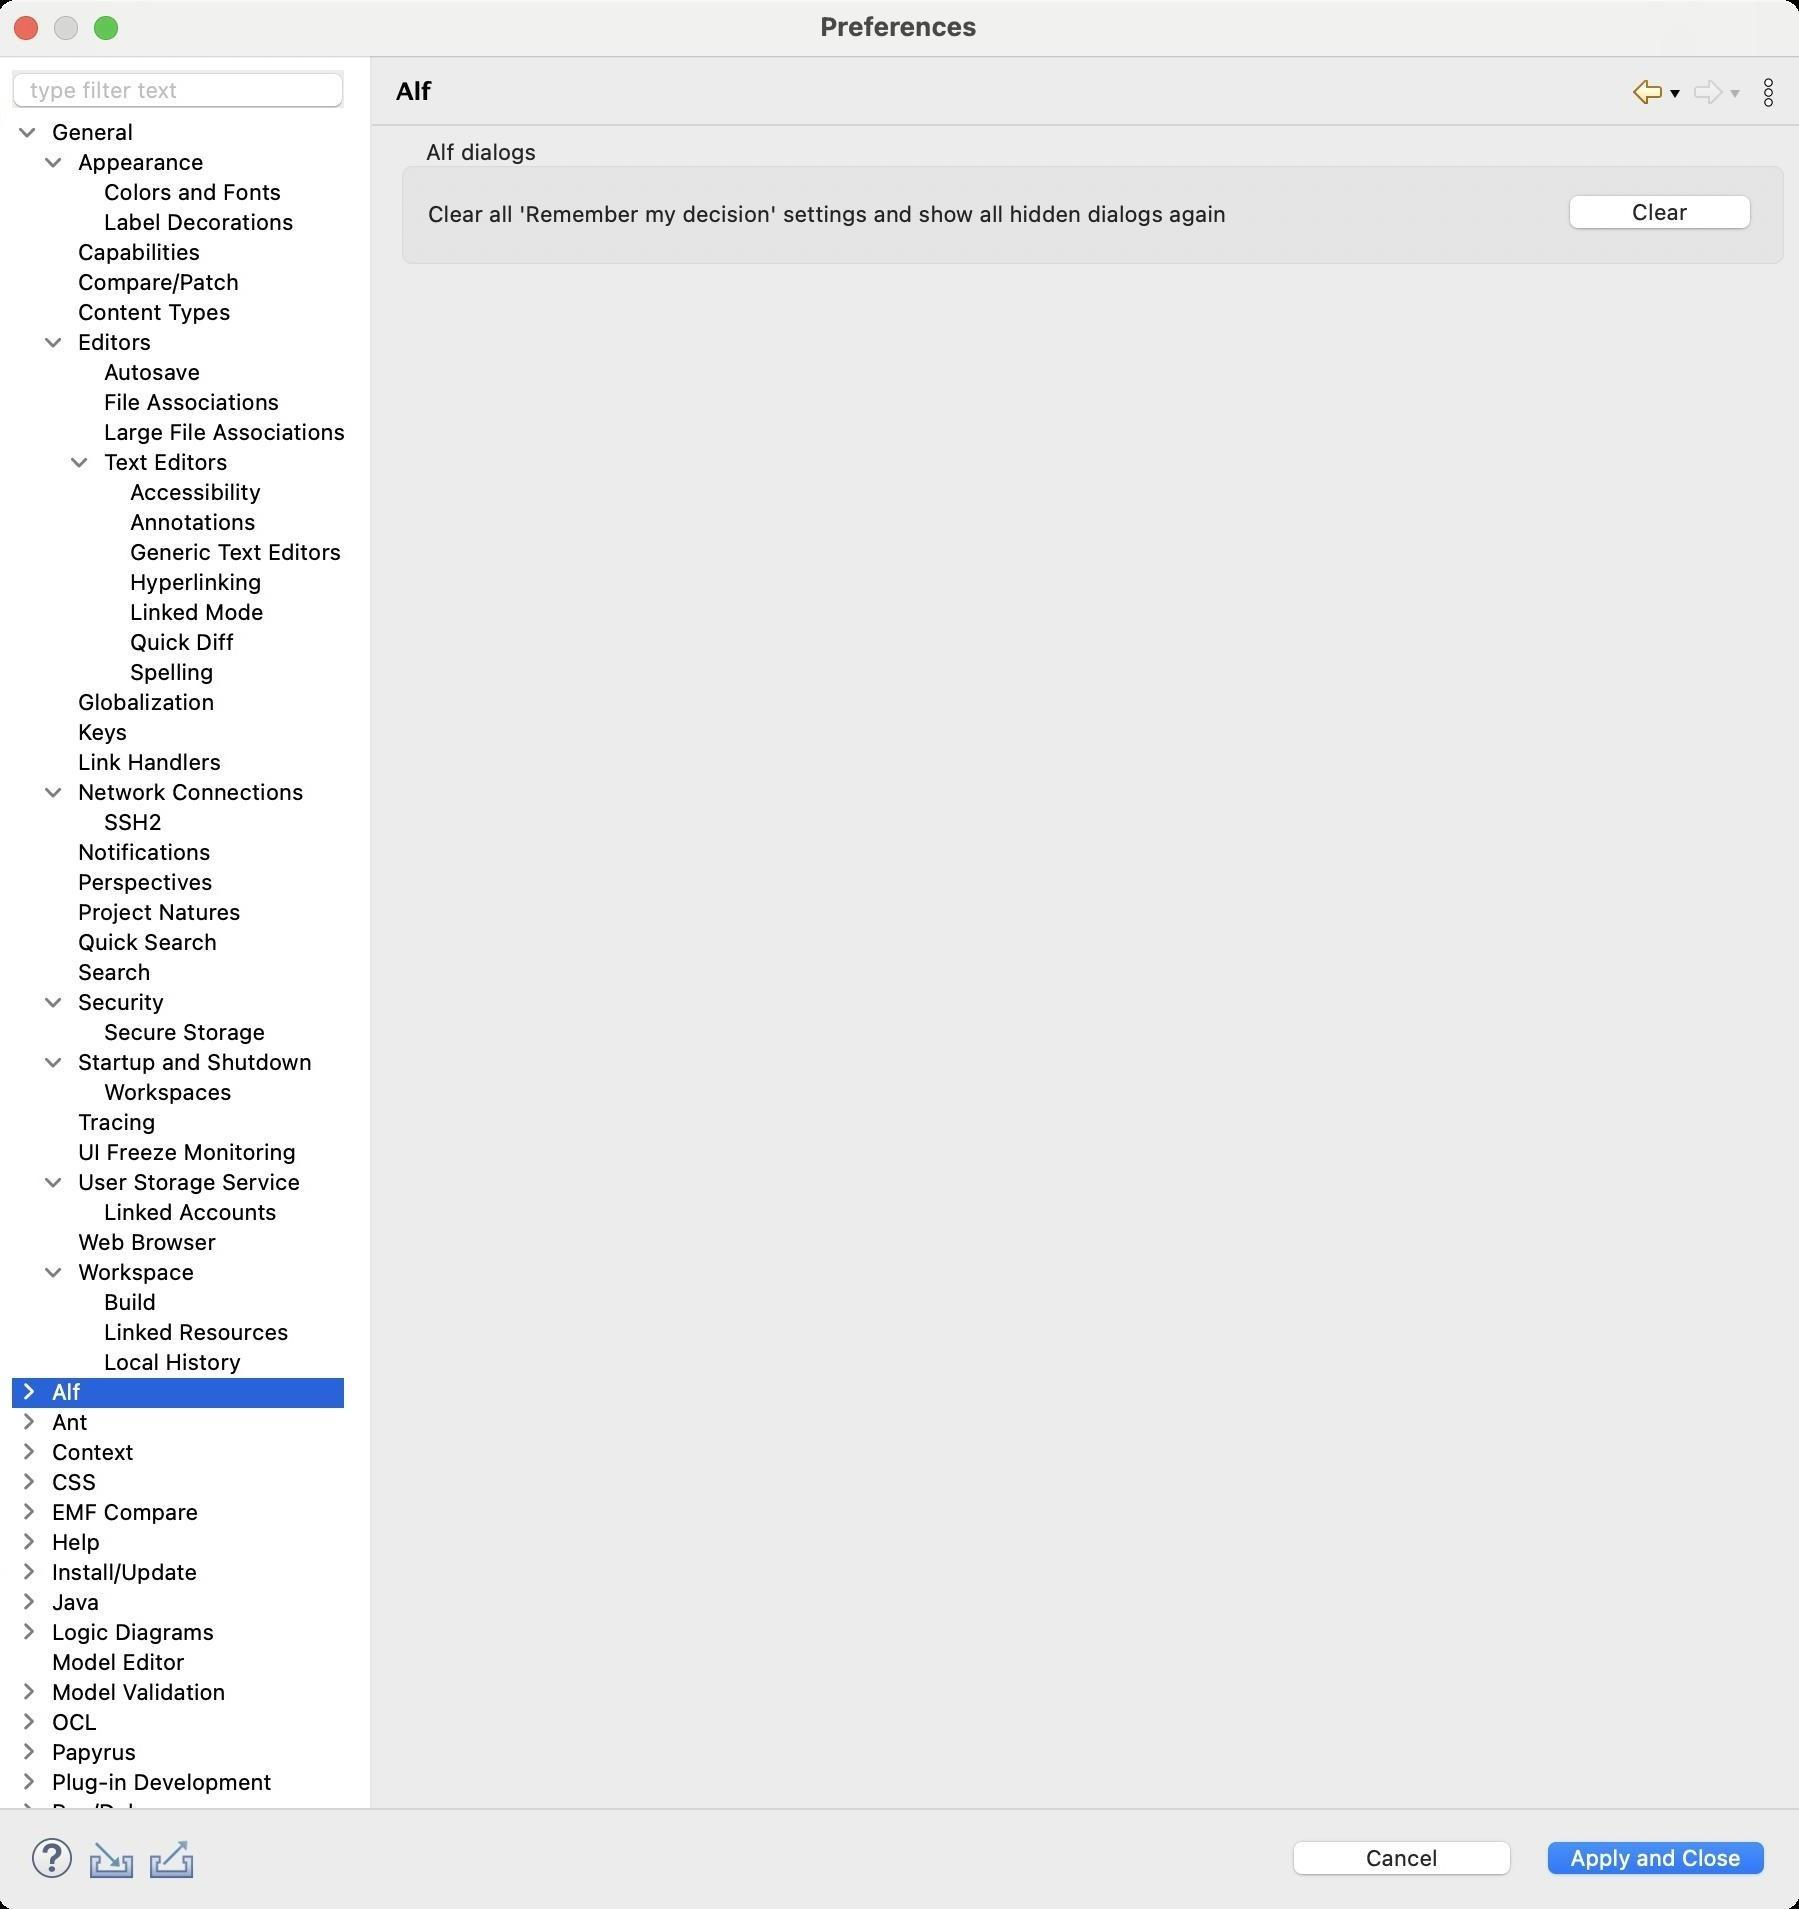
Accessibility tree:
{"name": "Preferences", "role": "AXWindow", "description": null, "role_description": "standard window", "value": null, "position": "480.00;95.00", "size": "901;955", "children": [{"name": "Apply_and_Close", "role": "AXButton", "description": null, "role_description": "button", "value": null, "position": "769.00;917.00", "size": "120;27", "children": []}, {"name": "Cancel", "role": "AXButton", "description": null, "role_description": "button", "value": null, "position": "642.00;917.00", "size": "120;27", "children": []}, {"name": null, "role": "AXToolbar", "description": null, "role_description": "toolbar", "value": null, "position": "12.00;915.00", "size": "90;30", "children": [{"name": "Help", "role": "AXCheckBox", "description": null, "role_description": "checkbox", "value": 0, "position": "12.00;915.00", "size": "30;30", "children": []}, {"name": "Import", "role": "AXButton", "description": null, "role_description": "button", "value": null, "position": "42.00;915.00", "size": "30;30", "children": []}, {"name": "Export", "role": "AXButton", "description": null, "role_description": "button", "value": null, "position": "72.00;915.00", "size": "30;30", "children": []}]}, {"name": null, "role": "AXScrollArea", "description": null, "role_description": "scroll area", "value": null, "position": "199.00;69.00", "size": "697;830", "children": [{"name": null, "role": "AXGroup", "description": null, "role_description": "group", "value": null, "position": "199.00;69.00", "size": "697;67", "children": [{"name": "Clear", "role": "AXButton", "description": null, "role_description": "button", "value": null, "position": "780.00;94.00", "size": "102;27", "children": []}, {"name": null, "role": "AXStaticText", "description": null, "role_description": "text", "value": "Clear all 'Remember my decision' settings and show all hidden dialogs again", "position": "213.00;100.00", "size": "562;14", "children": []}, {"name": null, "role": "AXStaticText", "description": null, "role_description": "text", "value": "Alf dialogs", "position": "210.00;69.00", "size": "63;14", "children": []}]}]}, {"name": null, "role": "AXToolbar", "description": "", "role_description": "toolbar", "value": null, "position": "814.00;35.00", "size": "82;22", "children": [{"name": "Back_to_Local_History", "role": "AXMenuButton", "description": null, "role_description": "menu button", "value": null, "position": "814.00;35.00", "size": "22;22", "children": []}, {"name": "Forward", "role": "AXMenuButton", "description": null, "role_description": "menu button", "value": null, "position": "844.00;35.00", "size": "22;22", "children": []}, {"name": "Additional_Dialog_Actions", "role": "AXButton", "description": null, "role_description": "button", "value": null, "position": "874.00;35.00", "size": "22;22", "children": []}]}, {"name": null, "role": "AXStaticText", "description": "", "role_description": "text", "value": "Alf", "position": "196.00;35.00", "size": "611;21", "children": []}, {"name": null, "role": "AXSplitter", "description": null, "role_description": "splitter", "value": 180, "position": "180.00;28.00", "size": "5;876", "children": []}, {"name": null, "role": "AXScrollArea", "description": null, "role_description": "scroll area", "value": null, "position": "7.00;59.00", "size": "166;845", "children": [{"name": null, "role": "AXOutline", "description": null, "role_description": "outline", "value": null, "position": "7.00;59.00", "size": "167;870", "children": [{"name": null, "role": "AXRow", "description": null, "role_description": "outline row", "value": null, "position": "7.00;59.00", "size": "167;15", "children": [{"name": null, "role": "AXGroup", "description": null, "role_description": "group", "value": null, "position": "7.00;59.00", "size": "167;15", "children": [{"name": null, "role": "AXDisclosureTriangle", "description": null, "role_description": "disclosure triangle", "value": 1, "position": "9.00;59.00", "size": "12;14", "children": []}, {"name": null, "role": "AXStaticText", "description": null, "role_description": "text", "value": "General", "position": "25.00;59.00", "size": "148;14", "children": []}]}]}, {"name": null, "role": "AXRow", "description": null, "role_description": "outline row", "value": null, "position": "7.00;74.00", "size": "167;15", "children": [{"name": null, "role": "AXGroup", "description": null, "role_description": "group", "value": null, "position": "7.00;74.00", "size": "167;15", "children": [{"name": null, "role": "AXDisclosureTriangle", "description": null, "role_description": "disclosure triangle", "value": 1, "position": "22.00;74.00", "size": "12;14", "children": []}, {"name": null, "role": "AXStaticText", "description": null, "role_description": "text", "value": "Appearance", "position": "38.00;74.00", "size": "135;14", "children": []}]}]}, {"name": null, "role": "AXRow", "description": null, "role_description": "outline row", "value": null, "position": "7.00;89.00", "size": "167;15", "children": [{"name": null, "role": "AXStaticText", "description": null, "role_description": "text", "value": "Colors and Fonts", "position": "51.00;89.00", "size": "122;14", "children": []}]}, {"name": null, "role": "AXRow", "description": null, "role_description": "outline row", "value": null, "position": "7.00;104.00", "size": "167;15", "children": [{"name": null, "role": "AXStaticText", "description": null, "role_description": "text", "value": "Label Decorations", "position": "51.00;104.00", "size": "122;14", "children": []}]}, {"name": null, "role": "AXRow", "description": null, "role_description": "outline row", "value": null, "position": "7.00;119.00", "size": "167;15", "children": [{"name": null, "role": "AXStaticText", "description": null, "role_description": "text", "value": "Capabilities", "position": "38.00;119.00", "size": "135;14", "children": []}]}, {"name": null, "role": "AXRow", "description": null, "role_description": "outline row", "value": null, "position": "7.00;134.00", "size": "167;15", "children": [{"name": null, "role": "AXStaticText", "description": null, "role_description": "text", "value": "Compare/Patch", "position": "38.00;134.00", "size": "135;14", "children": []}]}, {"name": null, "role": "AXRow", "description": null, "role_description": "outline row", "value": null, "position": "7.00;149.00", "size": "167;15", "children": [{"name": null, "role": "AXStaticText", "description": null, "role_description": "text", "value": "Content Types", "position": "38.00;149.00", "size": "135;14", "children": []}]}, {"name": null, "role": "AXRow", "description": null, "role_description": "outline row", "value": null, "position": "7.00;164.00", "size": "167;15", "children": [{"name": null, "role": "AXGroup", "description": null, "role_description": "group", "value": null, "position": "7.00;164.00", "size": "167;15", "children": [{"name": null, "role": "AXDisclosureTriangle", "description": null, "role_description": "disclosure triangle", "value": 1, "position": "22.00;164.00", "size": "12;14", "children": []}, {"name": null, "role": "AXStaticText", "description": null, "role_description": "text", "value": "Editors", "position": "38.00;164.00", "size": "135;14", "children": []}]}]}, {"name": null, "role": "AXRow", "description": null, "role_description": "outline row", "value": null, "position": "7.00;179.00", "size": "167;15", "children": [{"name": null, "role": "AXStaticText", "description": null, "role_description": "text", "value": "Autosave", "position": "51.00;179.00", "size": "122;14", "children": []}]}, {"name": null, "role": "AXRow", "description": null, "role_description": "outline row", "value": null, "position": "7.00;194.00", "size": "167;15", "children": [{"name": null, "role": "AXStaticText", "description": null, "role_description": "text", "value": "File Associations", "position": "51.00;194.00", "size": "122;14", "children": []}]}, {"name": null, "role": "AXRow", "description": null, "role_description": "outline row", "value": null, "position": "7.00;209.00", "size": "167;15", "children": [{"name": null, "role": "AXStaticText", "description": null, "role_description": "text", "value": "Large File Associations", "position": "51.00;209.00", "size": "122;14", "children": []}]}, {"name": null, "role": "AXRow", "description": null, "role_description": "outline row", "value": null, "position": "7.00;224.00", "size": "167;15", "children": [{"name": null, "role": "AXGroup", "description": null, "role_description": "group", "value": null, "position": "7.00;224.00", "size": "167;15", "children": [{"name": null, "role": "AXDisclosureTriangle", "description": null, "role_description": "disclosure triangle", "value": 1, "position": "35.00;224.00", "size": "12;14", "children": []}, {"name": null, "role": "AXStaticText", "description": null, "role_description": "text", "value": "Text Editors", "position": "51.00;224.00", "size": "122;14", "children": []}]}]}, {"name": null, "role": "AXRow", "description": null, "role_description": "outline row", "value": null, "position": "7.00;239.00", "size": "167;15", "children": [{"name": null, "role": "AXStaticText", "description": null, "role_description": "text", "value": "Accessibility", "position": "64.00;239.00", "size": "109;14", "children": []}]}, {"name": null, "role": "AXRow", "description": null, "role_description": "outline row", "value": null, "position": "7.00;254.00", "size": "167;15", "children": [{"name": null, "role": "AXStaticText", "description": null, "role_description": "text", "value": "Annotations", "position": "64.00;254.00", "size": "109;14", "children": []}]}, {"name": null, "role": "AXRow", "description": null, "role_description": "outline row", "value": null, "position": "7.00;269.00", "size": "167;15", "children": [{"name": null, "role": "AXStaticText", "description": null, "role_description": "text", "value": "Generic Text Editors", "position": "64.00;269.00", "size": "109;14", "children": []}]}, {"name": null, "role": "AXRow", "description": null, "role_description": "outline row", "value": null, "position": "7.00;284.00", "size": "167;15", "children": [{"name": null, "role": "AXStaticText", "description": null, "role_description": "text", "value": "Hyperlinking", "position": "64.00;284.00", "size": "109;14", "children": []}]}, {"name": null, "role": "AXRow", "description": null, "role_description": "outline row", "value": null, "position": "7.00;299.00", "size": "167;15", "children": [{"name": null, "role": "AXStaticText", "description": null, "role_description": "text", "value": "Linked Mode", "position": "64.00;299.00", "size": "109;14", "children": []}]}, {"name": null, "role": "AXRow", "description": null, "role_description": "outline row", "value": null, "position": "7.00;314.00", "size": "167;15", "children": [{"name": null, "role": "AXStaticText", "description": null, "role_description": "text", "value": "Quick Diff", "position": "64.00;314.00", "size": "109;14", "children": []}]}, {"name": null, "role": "AXRow", "description": null, "role_description": "outline row", "value": null, "position": "7.00;329.00", "size": "167;15", "children": [{"name": null, "role": "AXStaticText", "description": null, "role_description": "text", "value": "Spelling", "position": "64.00;329.00", "size": "109;14", "children": []}]}, {"name": null, "role": "AXRow", "description": null, "role_description": "outline row", "value": null, "position": "7.00;344.00", "size": "167;15", "children": [{"name": null, "role": "AXStaticText", "description": null, "role_description": "text", "value": "Globalization", "position": "38.00;344.00", "size": "135;14", "children": []}]}, {"name": null, "role": "AXRow", "description": null, "role_description": "outline row", "value": null, "position": "7.00;359.00", "size": "167;15", "children": [{"name": null, "role": "AXStaticText", "description": null, "role_description": "text", "value": "Keys", "position": "38.00;359.00", "size": "135;14", "children": []}]}, {"name": null, "role": "AXRow", "description": null, "role_description": "outline row", "value": null, "position": "7.00;374.00", "size": "167;15", "children": [{"name": null, "role": "AXStaticText", "description": null, "role_description": "text", "value": "Link Handlers", "position": "38.00;374.00", "size": "135;14", "children": []}]}, {"name": null, "role": "AXRow", "description": null, "role_description": "outline row", "value": null, "position": "7.00;389.00", "size": "167;15", "children": [{"name": null, "role": "AXGroup", "description": null, "role_description": "group", "value": null, "position": "7.00;389.00", "size": "167;15", "children": [{"name": null, "role": "AXDisclosureTriangle", "description": null, "role_description": "disclosure triangle", "value": 1, "position": "22.00;389.00", "size": "12;14", "children": []}, {"name": null, "role": "AXStaticText", "description": null, "role_description": "text", "value": "Network Connections", "position": "38.00;389.00", "size": "135;14", "children": []}]}]}, {"name": null, "role": "AXRow", "description": null, "role_description": "outline row", "value": null, "position": "7.00;404.00", "size": "167;15", "children": [{"name": null, "role": "AXStaticText", "description": null, "role_description": "text", "value": "SSH2", "position": "51.00;404.00", "size": "122;14", "children": []}]}, {"name": null, "role": "AXRow", "description": null, "role_description": "outline row", "value": null, "position": "7.00;419.00", "size": "167;15", "children": [{"name": null, "role": "AXStaticText", "description": null, "role_description": "text", "value": "Notifications", "position": "38.00;419.00", "size": "135;14", "children": []}]}, {"name": null, "role": "AXRow", "description": null, "role_description": "outline row", "value": null, "position": "7.00;434.00", "size": "167;15", "children": [{"name": null, "role": "AXStaticText", "description": null, "role_description": "text", "value": "Perspectives", "position": "38.00;434.00", "size": "135;14", "children": []}]}, {"name": null, "role": "AXRow", "description": null, "role_description": "outline row", "value": null, "position": "7.00;449.00", "size": "167;15", "children": [{"name": null, "role": "AXStaticText", "description": null, "role_description": "text", "value": "Project Natures", "position": "38.00;449.00", "size": "135;14", "children": []}]}, {"name": null, "role": "AXRow", "description": null, "role_description": "outline row", "value": null, "position": "7.00;464.00", "size": "167;15", "children": [{"name": null, "role": "AXStaticText", "description": null, "role_description": "text", "value": "Quick Search", "position": "38.00;464.00", "size": "135;14", "children": []}]}, {"name": null, "role": "AXRow", "description": null, "role_description": "outline row", "value": null, "position": "7.00;479.00", "size": "167;15", "children": [{"name": null, "role": "AXStaticText", "description": null, "role_description": "text", "value": "Search", "position": "38.00;479.00", "size": "135;14", "children": []}]}, {"name": null, "role": "AXRow", "description": null, "role_description": "outline row", "value": null, "position": "7.00;494.00", "size": "167;15", "children": [{"name": null, "role": "AXGroup", "description": null, "role_description": "group", "value": null, "position": "7.00;494.00", "size": "167;15", "children": [{"name": null, "role": "AXDisclosureTriangle", "description": null, "role_description": "disclosure triangle", "value": 1, "position": "22.00;494.00", "size": "12;14", "children": []}, {"name": null, "role": "AXStaticText", "description": null, "role_description": "text", "value": "Security", "position": "38.00;494.00", "size": "135;14", "children": []}]}]}, {"name": null, "role": "AXRow", "description": null, "role_description": "outline row", "value": null, "position": "7.00;509.00", "size": "167;15", "children": [{"name": null, "role": "AXStaticText", "description": null, "role_description": "text", "value": "Secure Storage", "position": "51.00;509.00", "size": "122;14", "children": []}]}, {"name": null, "role": "AXRow", "description": null, "role_description": "outline row", "value": null, "position": "7.00;524.00", "size": "167;15", "children": [{"name": null, "role": "AXGroup", "description": null, "role_description": "group", "value": null, "position": "7.00;524.00", "size": "167;15", "children": [{"name": null, "role": "AXDisclosureTriangle", "description": null, "role_description": "disclosure triangle", "value": 1, "position": "22.00;524.00", "size": "12;14", "children": []}, {"name": null, "role": "AXStaticText", "description": null, "role_description": "text", "value": "Startup and Shutdown", "position": "38.00;524.00", "size": "135;14", "children": []}]}]}, {"name": null, "role": "AXRow", "description": null, "role_description": "outline row", "value": null, "position": "7.00;539.00", "size": "167;15", "children": [{"name": null, "role": "AXStaticText", "description": null, "role_description": "text", "value": "Workspaces", "position": "51.00;539.00", "size": "122;14", "children": []}]}, {"name": null, "role": "AXRow", "description": null, "role_description": "outline row", "value": null, "position": "7.00;554.00", "size": "167;15", "children": [{"name": null, "role": "AXStaticText", "description": null, "role_description": "text", "value": "Tracing", "position": "38.00;554.00", "size": "135;14", "children": []}]}, {"name": null, "role": "AXRow", "description": null, "role_description": "outline row", "value": null, "position": "7.00;569.00", "size": "167;15", "children": [{"name": null, "role": "AXStaticText", "description": null, "role_description": "text", "value": "UI Freeze Monitoring", "position": "38.00;569.00", "size": "135;14", "children": []}]}, {"name": null, "role": "AXRow", "description": null, "role_description": "outline row", "value": null, "position": "7.00;584.00", "size": "167;15", "children": [{"name": null, "role": "AXGroup", "description": null, "role_description": "group", "value": null, "position": "7.00;584.00", "size": "167;15", "children": [{"name": null, "role": "AXDisclosureTriangle", "description": null, "role_description": "disclosure triangle", "value": 1, "position": "22.00;584.00", "size": "12;14", "children": []}, {"name": null, "role": "AXStaticText", "description": null, "role_description": "text", "value": "User Storage Service", "position": "38.00;584.00", "size": "135;14", "children": []}]}]}, {"name": null, "role": "AXRow", "description": null, "role_description": "outline row", "value": null, "position": "7.00;599.00", "size": "167;15", "children": [{"name": null, "role": "AXStaticText", "description": null, "role_description": "text", "value": "Linked Accounts", "position": "51.00;599.00", "size": "122;14", "children": []}]}, {"name": null, "role": "AXRow", "description": null, "role_description": "outline row", "value": null, "position": "7.00;614.00", "size": "167;15", "children": [{"name": null, "role": "AXStaticText", "description": null, "role_description": "text", "value": "Web Browser", "position": "38.00;614.00", "size": "135;14", "children": []}]}, {"name": null, "role": "AXRow", "description": null, "role_description": "outline row", "value": null, "position": "7.00;629.00", "size": "167;15", "children": [{"name": null, "role": "AXGroup", "description": null, "role_description": "group", "value": null, "position": "7.00;629.00", "size": "167;15", "children": [{"name": null, "role": "AXDisclosureTriangle", "description": null, "role_description": "disclosure triangle", "value": 1, "position": "22.00;629.00", "size": "12;14", "children": []}, {"name": null, "role": "AXStaticText", "description": null, "role_description": "text", "value": "Workspace", "position": "38.00;629.00", "size": "135;14", "children": []}]}]}, {"name": null, "role": "AXRow", "description": null, "role_description": "outline row", "value": null, "position": "7.00;644.00", "size": "167;15", "children": [{"name": null, "role": "AXStaticText", "description": null, "role_description": "text", "value": "Build", "position": "51.00;644.00", "size": "122;14", "children": []}]}, {"name": null, "role": "AXRow", "description": null, "role_description": "outline row", "value": null, "position": "7.00;659.00", "size": "167;15", "children": [{"name": null, "role": "AXStaticText", "description": null, "role_description": "text", "value": "Linked Resources", "position": "51.00;659.00", "size": "122;14", "children": []}]}, {"name": null, "role": "AXRow", "description": null, "role_description": "outline row", "value": null, "position": "7.00;674.00", "size": "167;15", "children": [{"name": null, "role": "AXStaticText", "description": null, "role_description": "text", "value": "Local History", "position": "51.00;674.00", "size": "122;14", "children": []}]}, {"name": null, "role": "AXRow", "description": null, "role_description": "outline row", "value": null, "position": "7.00;689.00", "size": "167;15", "children": [{"name": null, "role": "AXGroup", "description": null, "role_description": "group", "value": null, "position": "7.00;689.00", "size": "167;15", "children": [{"name": null, "role": "AXDisclosureTriangle", "description": null, "role_description": "disclosure triangle", "value": 0, "position": "9.00;689.00", "size": "12;14", "children": []}, {"name": null, "role": "AXStaticText", "description": null, "role_description": "text", "value": "Alf", "position": "25.00;689.00", "size": "148;14", "children": []}]}]}, {"name": null, "role": "AXRow", "description": null, "role_description": "outline row", "value": null, "position": "7.00;704.00", "size": "167;15", "children": [{"name": null, "role": "AXGroup", "description": null, "role_description": "group", "value": null, "position": "7.00;704.00", "size": "167;15", "children": [{"name": null, "role": "AXDisclosureTriangle", "description": null, "role_description": "disclosure triangle", "value": 0, "position": "9.00;704.00", "size": "12;14", "children": []}, {"name": null, "role": "AXStaticText", "description": null, "role_description": "text", "value": "Ant", "position": "25.00;704.00", "size": "148;14", "children": []}]}]}, {"name": null, "role": "AXRow", "description": null, "role_description": "outline row", "value": null, "position": "7.00;719.00", "size": "167;15", "children": [{"name": null, "role": "AXGroup", "description": null, "role_description": "group", "value": null, "position": "7.00;719.00", "size": "167;15", "children": [{"name": null, "role": "AXDisclosureTriangle", "description": null, "role_description": "disclosure triangle", "value": 0, "position": "9.00;719.00", "size": "12;14", "children": []}, {"name": null, "role": "AXStaticText", "description": null, "role_description": "text", "value": "Context", "position": "25.00;719.00", "size": "148;14", "children": []}]}]}, {"name": null, "role": "AXRow", "description": null, "role_description": "outline row", "value": null, "position": "7.00;734.00", "size": "167;15", "children": [{"name": null, "role": "AXGroup", "description": null, "role_description": "group", "value": null, "position": "7.00;734.00", "size": "167;15", "children": [{"name": null, "role": "AXDisclosureTriangle", "description": null, "role_description": "disclosure triangle", "value": 0, "position": "9.00;734.00", "size": "12;14", "children": []}, {"name": null, "role": "AXStaticText", "description": null, "role_description": "text", "value": "CSS", "position": "25.00;734.00", "size": "148;14", "children": []}]}]}, {"name": null, "role": "AXRow", "description": null, "role_description": "outline row", "value": null, "position": "7.00;749.00", "size": "167;15", "children": [{"name": null, "role": "AXGroup", "description": null, "role_description": "group", "value": null, "position": "7.00;749.00", "size": "167;15", "children": [{"name": null, "role": "AXDisclosureTriangle", "description": null, "role_description": "disclosure triangle", "value": 0, "position": "9.00;749.00", "size": "12;14", "children": []}, {"name": null, "role": "AXStaticText", "description": null, "role_description": "text", "value": "EMF Compare", "position": "25.00;749.00", "size": "148;14", "children": []}]}]}, {"name": null, "role": "AXRow", "description": null, "role_description": "outline row", "value": null, "position": "7.00;764.00", "size": "167;15", "children": [{"name": null, "role": "AXGroup", "description": null, "role_description": "group", "value": null, "position": "7.00;764.00", "size": "167;15", "children": [{"name": null, "role": "AXDisclosureTriangle", "description": null, "role_description": "disclosure triangle", "value": 0, "position": "9.00;764.00", "size": "12;14", "children": []}, {"name": null, "role": "AXStaticText", "description": null, "role_description": "text", "value": "Help", "position": "25.00;764.00", "size": "148;14", "children": []}]}]}, {"name": null, "role": "AXRow", "description": null, "role_description": "outline row", "value": null, "position": "7.00;779.00", "size": "167;15", "children": [{"name": null, "role": "AXGroup", "description": null, "role_description": "group", "value": null, "position": "7.00;779.00", "size": "167;15", "children": [{"name": null, "role": "AXDisclosureTriangle", "description": null, "role_description": "disclosure triangle", "value": 0, "position": "9.00;779.00", "size": "12;14", "children": []}, {"name": null, "role": "AXStaticText", "description": null, "role_description": "text", "value": "Install/Update", "position": "25.00;779.00", "size": "148;14", "children": []}]}]}, {"name": null, "role": "AXRow", "description": null, "role_description": "outline row", "value": null, "position": "7.00;794.00", "size": "167;15", "children": [{"name": null, "role": "AXGroup", "description": null, "role_description": "group", "value": null, "position": "7.00;794.00", "size": "167;15", "children": [{"name": null, "role": "AXDisclosureTriangle", "description": null, "role_description": "disclosure triangle", "value": 0, "position": "9.00;794.00", "size": "12;14", "children": []}, {"name": null, "role": "AXStaticText", "description": null, "role_description": "text", "value": "Java", "position": "25.00;794.00", "size": "148;14", "children": []}]}]}, {"name": null, "role": "AXRow", "description": null, "role_description": "outline row", "value": null, "position": "7.00;809.00", "size": "167;15", "children": [{"name": null, "role": "AXGroup", "description": null, "role_description": "group", "value": null, "position": "7.00;809.00", "size": "167;15", "children": [{"name": null, "role": "AXDisclosureTriangle", "description": null, "role_description": "disclosure triangle", "value": 0, "position": "9.00;809.00", "size": "12;14", "children": []}, {"name": null, "role": "AXStaticText", "description": null, "role_description": "text", "value": "Logic Diagrams", "position": "25.00;809.00", "size": "148;14", "children": []}]}]}, {"name": null, "role": "AXRow", "description": null, "role_description": "outline row", "value": null, "position": "7.00;824.00", "size": "167;15", "children": [{"name": null, "role": "AXStaticText", "description": null, "role_description": "text", "value": "Model Editor", "position": "25.00;824.00", "size": "148;14", "children": []}]}, {"name": null, "role": "AXRow", "description": null, "role_description": "outline row", "value": null, "position": "7.00;839.00", "size": "167;15", "children": [{"name": null, "role": "AXGroup", "description": null, "role_description": "group", "value": null, "position": "7.00;839.00", "size": "167;15", "children": [{"name": null, "role": "AXDisclosureTriangle", "description": null, "role_description": "disclosure triangle", "value": 0, "position": "9.00;839.00", "size": "12;14", "children": []}, {"name": null, "role": "AXStaticText", "description": null, "role_description": "text", "value": "Model Validation", "position": "25.00;839.00", "size": "148;14", "children": []}]}]}, {"name": null, "role": "AXRow", "description": null, "role_description": "outline row", "value": null, "position": "7.00;854.00", "size": "167;15", "children": [{"name": null, "role": "AXGroup", "description": null, "role_description": "group", "value": null, "position": "7.00;854.00", "size": "167;15", "children": [{"name": null, "role": "AXDisclosureTriangle", "description": null, "role_description": "disclosure triangle", "value": 0, "position": "9.00;854.00", "size": "12;14", "children": []}, {"name": null, "role": "AXStaticText", "description": null, "role_description": "text", "value": "OCL", "position": "25.00;854.00", "size": "148;14", "children": []}]}]}, {"name": null, "role": "AXRow", "description": null, "role_description": "outline row", "value": null, "position": "7.00;869.00", "size": "167;15", "children": [{"name": null, "role": "AXGroup", "description": null, "role_description": "group", "value": null, "position": "7.00;869.00", "size": "167;15", "children": [{"name": null, "role": "AXDisclosureTriangle", "description": null, "role_description": "disclosure triangle", "value": 0, "position": "9.00;869.00", "size": "12;14", "children": []}, {"name": null, "role": "AXStaticText", "description": null, "role_description": "text", "value": "Papyrus", "position": "25.00;869.00", "size": "148;14", "children": []}]}]}, {"name": null, "role": "AXRow", "description": null, "role_description": "outline row", "value": null, "position": "7.00;884.00", "size": "167;15", "children": [{"name": null, "role": "AXGroup", "description": null, "role_description": "group", "value": null, "position": "7.00;884.00", "size": "167;15", "children": [{"name": null, "role": "AXDisclosureTriangle", "description": null, "role_description": "disclosure triangle", "value": 0, "position": "9.00;884.00", "size": "12;14", "children": []}, {"name": null, "role": "AXStaticText", "description": null, "role_description": "text", "value": "Plug-in Development", "position": "25.00;884.00", "size": "148;14", "children": []}]}]}, {"name": null, "role": "AXRow", "description": null, "role_description": "outline row", "value": null, "position": "7.00;899.00", "size": "167;15", "children": [{"name": null, "role": "AXGroup", "description": null, "role_description": "group", "value": null, "position": "7.00;899.00", "size": "167;15", "children": [{"name": null, "role": "AXDisclosureTriangle", "description": null, "role_description": "disclosure triangle", "value": 0, "position": "9.00;899.00", "size": "12;14", "children": []}, {"name": null, "role": "AXStaticText", "description": null, "role_description": "text", "value": "Run/Debug", "position": "25.00;899.00", "size": "148;14", "children": []}]}]}, {"name": null, "role": "AXRow", "description": null, "role_description": "outline row", "value": null, "position": "7.00;914.00", "size": "167;15", "children": [{"name": null, "role": "AXGroup", "description": null, "role_description": "group", "value": null, "position": "7.00;914.00", "size": "167;15", "children": [{"name": null, "role": "AXDisclosureTriangle", "description": null, "role_description": "disclosure triangle", "value": 0, "position": "9.00;914.00", "size": "12;14", "children": []}, {"name": null, "role": "AXStaticText", "description": null, "role_description": "text", "value": "Version Control (Team)", "position": "25.00;914.00", "size": "148;14", "children": []}]}]}, {"name": null, "role": "AXColumn", "description": null, "role_description": "column", "value": null, "position": "7.00;59.00", "size": "167;870", "children": []}]}, {"name": null, "role": "AXScrollBar", "description": null, "role_description": "scroll bar", "value": 0.0, "position": "7.00;888.00", "size": "166;16", "children": [{"name": null, "role": "AXValueIndicator", "description": null, "role_description": "value indicator", "value": 0.0, "position": "8.00;892.00", "size": "163;12", "children": []}, {"name": null, "role": "AXButton", "description": null, "role_description": "increment arrow button", "value": null, "position": "7.00;888.00", "size": "0;0", "children": []}, {"name": null, "role": "AXButton", "description": null, "role_description": "decrement arrow button", "value": null, "position": "7.00;888.00", "size": "0;0", "children": []}, {"name": null, "role": "AXButton", "description": null, "role_description": "increment page button", "value": null, "position": "171.50;892.00", "size": "2;12", "children": []}, {"name": null, "role": "AXButton", "description": null, "role_description": "decrement page button", "value": null, "position": "7.00;892.00", "size": "1;12", "children": []}]}, {"name": null, "role": "AXScrollBar", "description": null, "role_description": "scroll bar", "value": 0.0, "position": "157.00;59.00", "size": "16;845", "children": [{"name": null, "role": "AXValueIndicator", "description": null, "role_description": "value indicator", "value": 0.0, "position": "161.00;60.00", "size": "12;818", "children": []}, {"name": null, "role": "AXButton", "description": null, "role_description": "increment arrow button", "value": null, "position": "157.00;59.00", "size": "0;0", "children": []}, {"name": null, "role": "AXButton", "description": null, "role_description": "decrement arrow button", "value": null, "position": "157.00;59.00", "size": "0;0", "children": []}, {"name": null, "role": "AXButton", "description": null, "role_description": "increment page button", "value": null, "position": "161.00;879.00", "size": "12;25", "children": []}, {"name": null, "role": "AXButton", "description": null, "role_description": "decrement page button", "value": null, "position": "161.00;59.00", "size": "12;1", "children": []}]}]}, {"name": "type_filter_text", "role": "AXTextField", "description": null, "role_description": "search text field", "value": "", "position": "7.00;35.00", "size": "166;19", "children": []}, {"name": null, "role": "AXButton", "description": null, "role_description": "close button", "value": null, "position": "7.00;6.00", "size": "14;16", "children": []}, {"name": null, "role": "AXButton", "description": null, "role_description": "zoom button", "value": null, "position": "47.00;6.00", "size": "14;16", "children": [{"name": null, "role": "AXGroup", "description": null, "role_description": "group", "value": null, "position": "47.00;6.00", "size": "14;16", "children": [{"name": null, "role": "AXGroup", "description": null, "role_description": "group", "value": null, "position": "47.00;6.00", "size": "14;16", "children": []}]}]}, {"name": null, "role": "AXButton", "description": null, "role_description": "minimize button", "value": null, "position": "27.00;6.00", "size": "14;16", "children": []}, {"name": null, "role": "AXStaticText", "description": null, "role_description": "text", "value": "Preferences", "position": "409.00;5.00", "size": "83;16", "children": []}]}